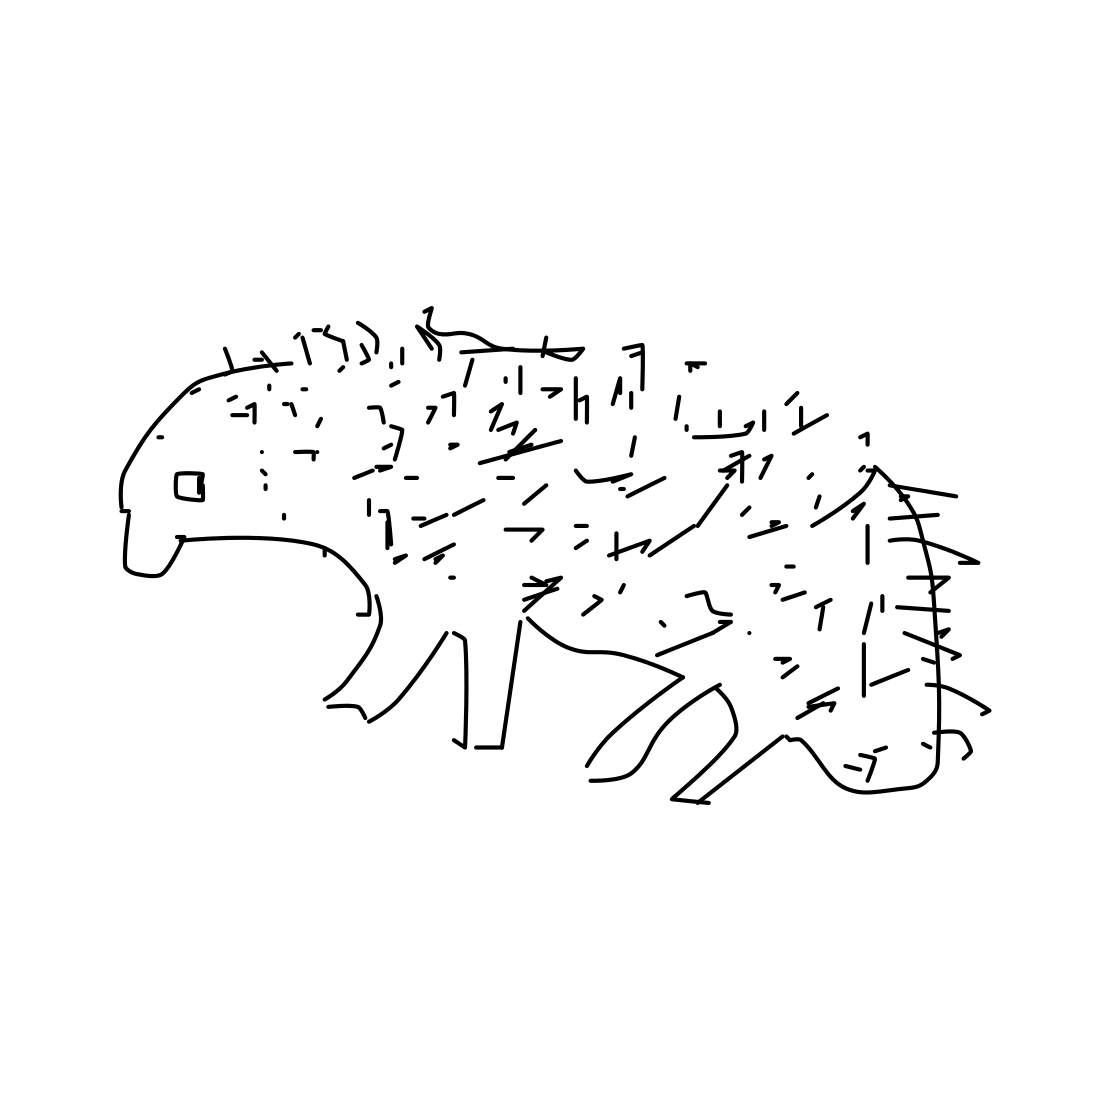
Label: hedgehog